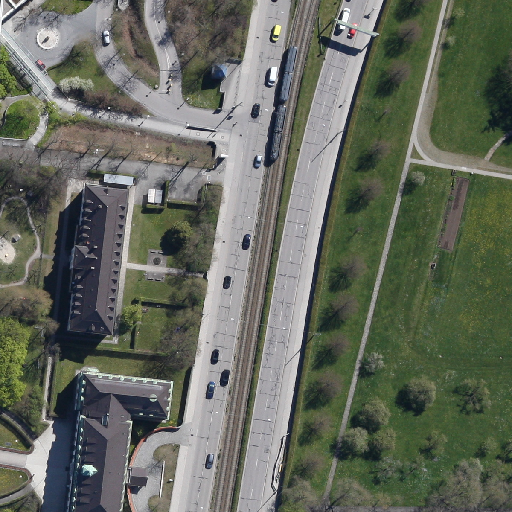
Referring expression: van driving on the road